【题型】填空题　【知识点】平面几何　【难度】medium
\fbox{新考法} 如图，是款电动自行车用“遮阳神器”的结构示意图，它由三叉形的支架 $O-ABC$ 和覆盖在支架上的遮阳布 $\triangle ABC$ 组成．

已知 $OA = 1.4\text{m}$，$OB = OC = 0.6\text{m}$，且 $\angle AOB = \angle AOC$；为保障行车安全，要求遮阳布的最宽处 $BC \le 1\text{m}$；若希望遮阳效果最好（即 $\triangle ABC$ 的面积最大），则 $\angle BOC$ 的大小约为\underline{\quad\quad}．（结果四舍五入精确到 $1^\circ$）
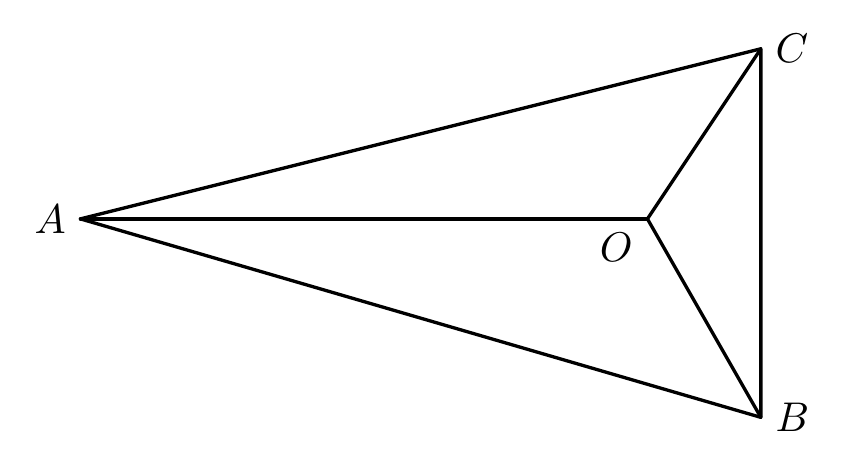
【解答】
【答案】$141^\circ$

【知识点】由导数求函数的最值（不含参）、二倍角的余弦公式、三角形面积公式及其应用

【分析】设 $\angle BOC = 2\alpha$，则 $0 < \alpha \le \arcsin \dfrac{5}{6}$，则利用面积公式可得 $S_{\triangle ABC} = 0.84 \sin \alpha + 0.18 \sin 2\alpha$，利用导数可求面积最大时对应的角．

【详解】因为 $\angle AOB = \angle AOC$，$OB = OC$，$OA = OA$，

故 $\triangle AOB \cong \triangle AOC$，故 $AC = AB$，设 $\angle BOC = 2\alpha$，则 $0 < \alpha \le \arcsin \dfrac{5}{6}$，

又 $S_{\triangle ABC} = 2 \times \dfrac{1}{2} \times 1.4 \times 0.6 \sin \alpha + \dfrac{1}{2} \times 0.6 \times 0.6 \sin 2\alpha$

$= 0.84 \sin \alpha + 0.18 \sin 2\alpha$．

设 $f(\alpha) = 0.84 \sin \alpha + 0.18 \sin 2\alpha$，

则 $f'(\alpha) = 0.84 \cos \alpha + 0.36 \cos 2\alpha = 0.72 \cos^2 \alpha + 0.84 \cos \alpha - 0.36$

$= \dfrac{12}{100} (6 \cos^2 \alpha + 7 \cos \alpha - 3) = \dfrac{3}{25} (3 \cos \alpha - 1)(2 \cos \alpha + 3)$．

记 $\cos \alpha_0 = \dfrac{1}{3}$，$\alpha_0 \in \left( 0, \dfrac{\pi}{2} \right)$，因为 $\sin \alpha_0 = \dfrac{2\sqrt{2}}{3} < \dfrac{5}{6}$，故 $\alpha_0 < \arcsin \dfrac{5}{6}$，

又当 $\alpha \in (0, \alpha_0)$ 时，$f'(\alpha) > 0$，当 $\alpha \in \left( \alpha_0, \arcsin \dfrac{5}{6} \right]$ 时，$f'(\alpha) < 0$，

故 $f(x)$ 在 $(0, \alpha_0)$ 上为增函数，在 $\left( \alpha_0, \arcsin \dfrac{5}{6} \right]$ 上为减函数，

故 $f(x)_{\max} = f(\alpha_0)$，此时 $\cos \angle BOC = 2 \cos^2 \alpha_0 - 1 = -\dfrac{7}{9}$，

故 $\angle BOC = \pi - \arccos \dfrac{7}{9}$，用度表示后约等于 $141^\circ$．

故答案为：$141^\circ$．